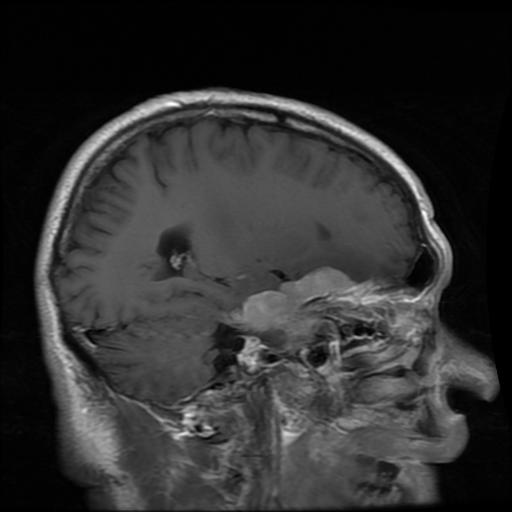
Label: meningioma